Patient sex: M
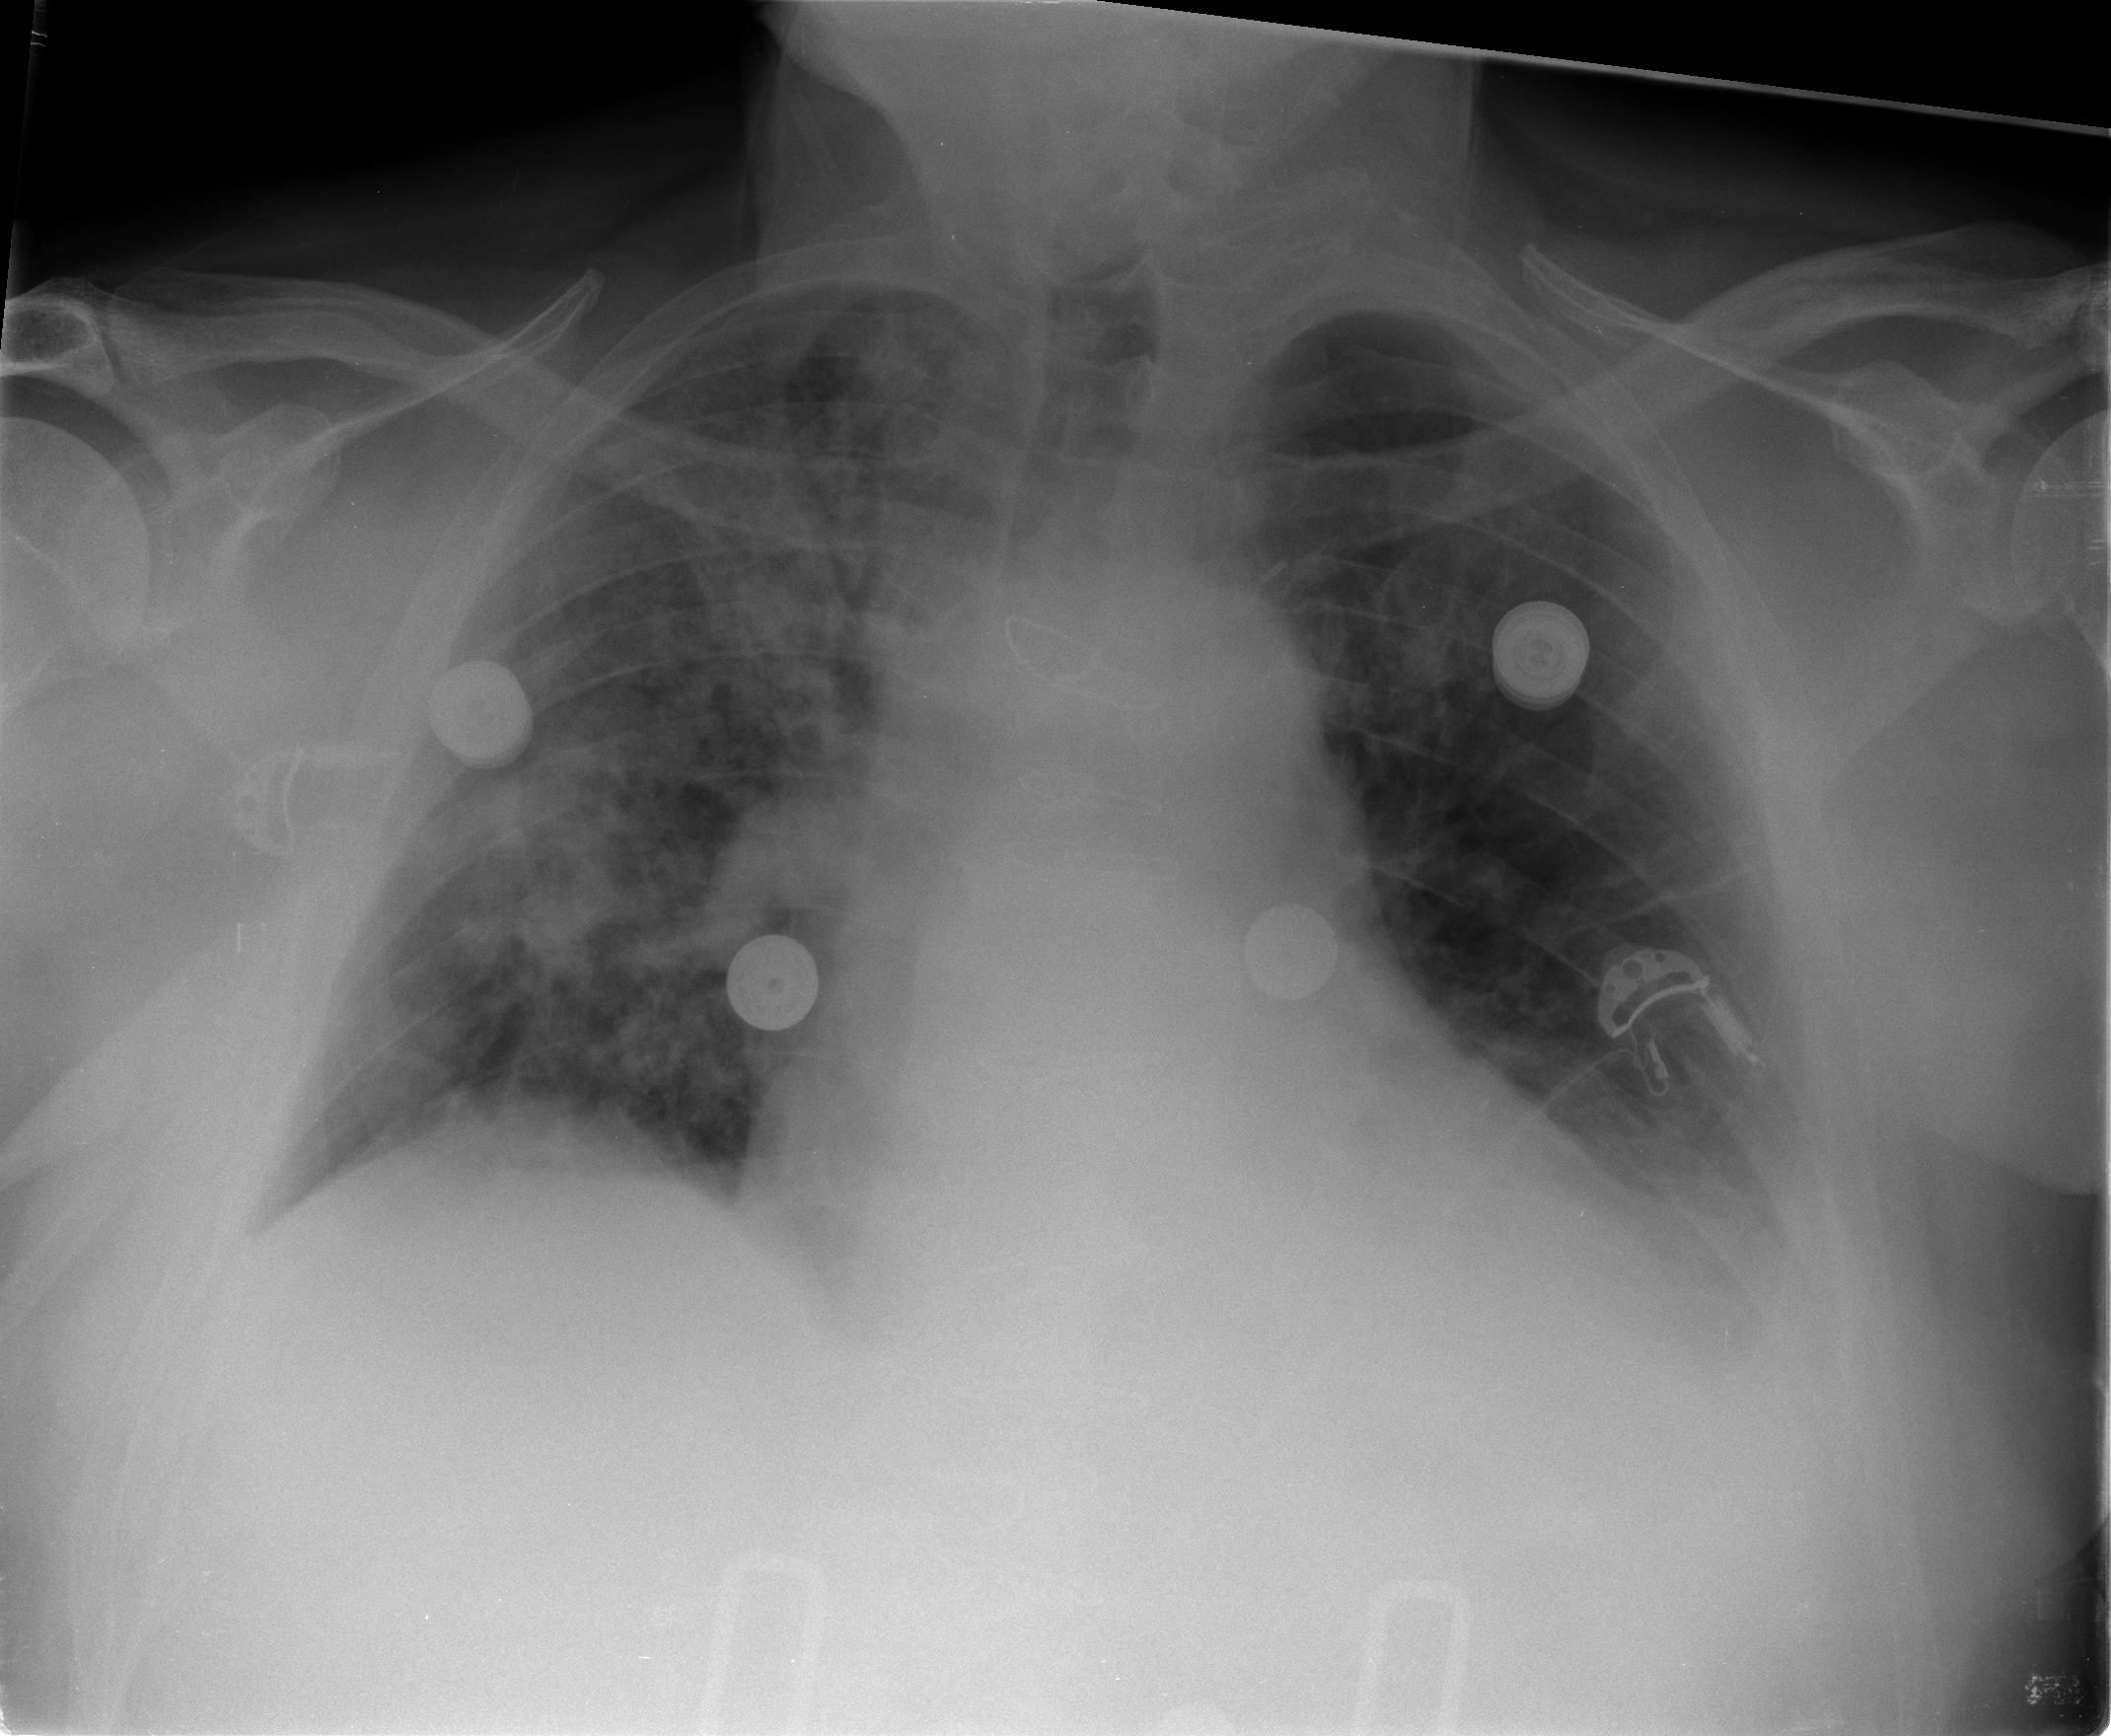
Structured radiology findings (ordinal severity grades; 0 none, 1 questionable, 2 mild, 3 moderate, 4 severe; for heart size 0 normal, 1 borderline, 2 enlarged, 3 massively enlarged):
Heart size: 2
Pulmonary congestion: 2
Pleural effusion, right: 0
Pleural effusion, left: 2
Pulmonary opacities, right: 3
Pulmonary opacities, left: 2
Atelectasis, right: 3
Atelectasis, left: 2